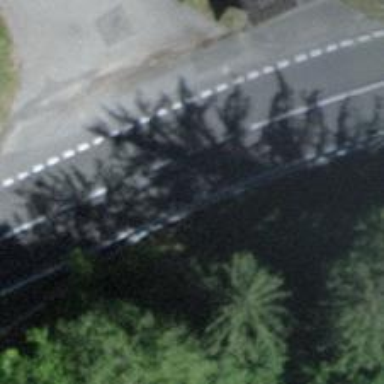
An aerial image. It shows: Bus stop along the road.